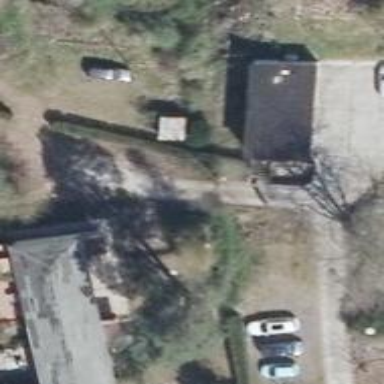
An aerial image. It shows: Concrete driveway.